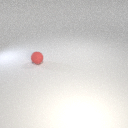
small red rubber sphere